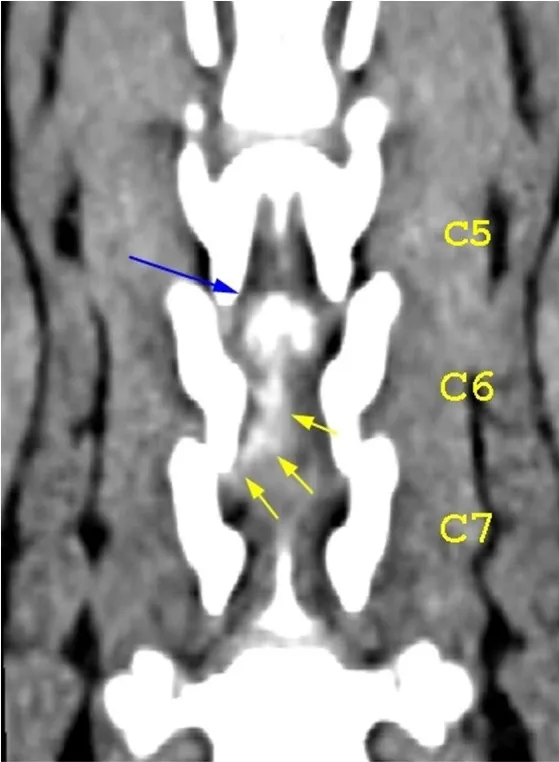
Dorsal view of the caudal cervical segment of the vertebral column. The blue arrow highlights the mineralized component of the herniated disk at the level of the C5-C6 intervertebral disk space; the yellow arrows highlight the caudal extension of the herniated disk material.
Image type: radiology (ct)